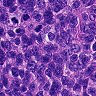
Metastatic tissue present: yes